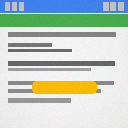
Screen state: on